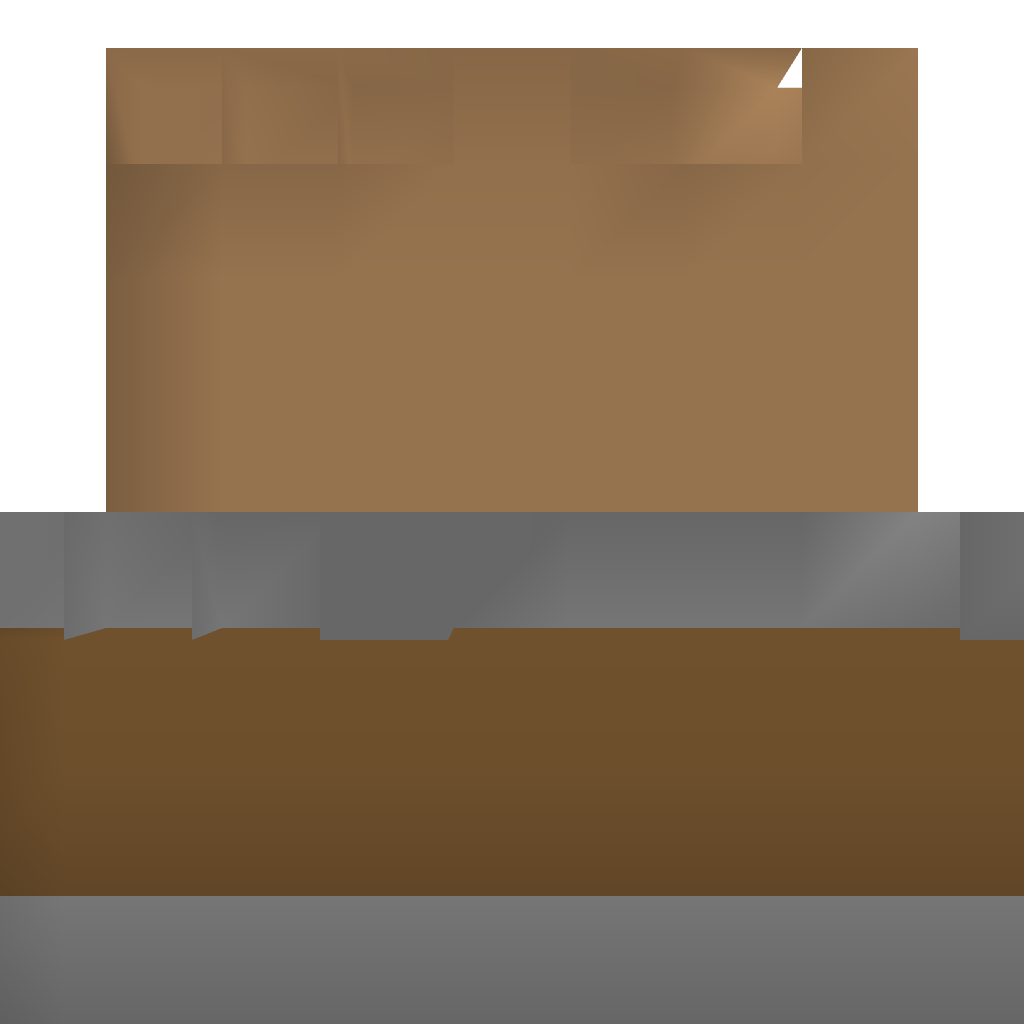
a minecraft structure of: Library cube wooden house no roof 40% earth below